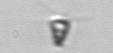
Label: Pyramimonas